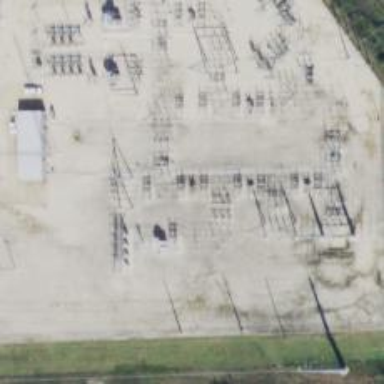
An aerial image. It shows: Switch used for power control.